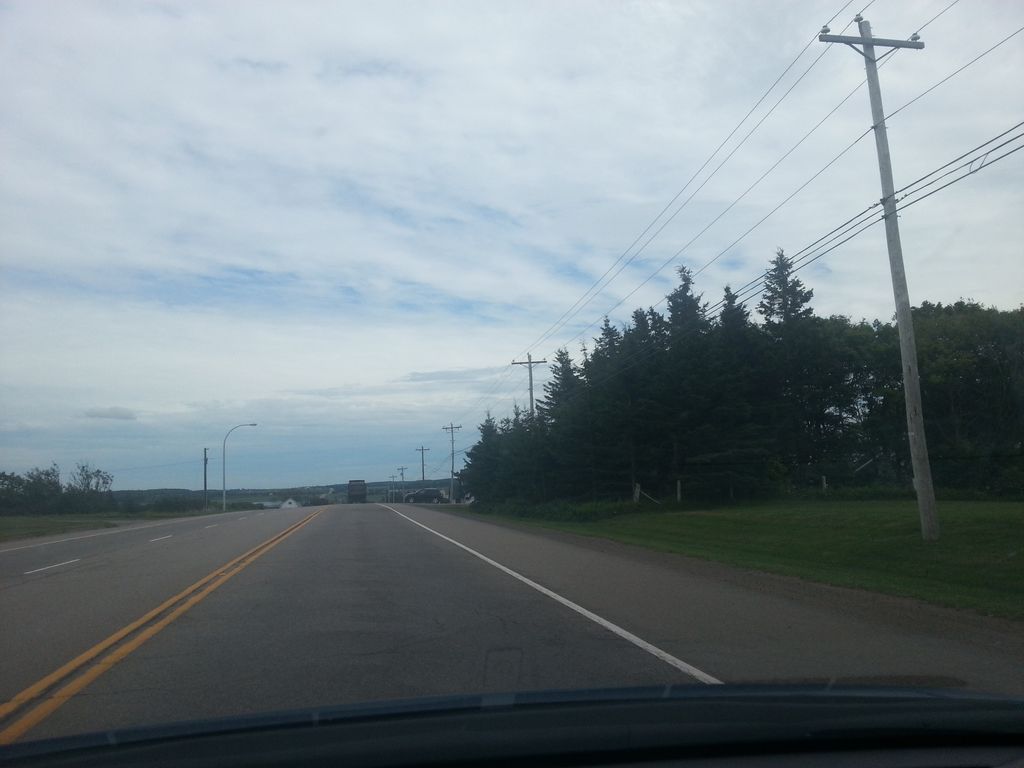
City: charlottetown